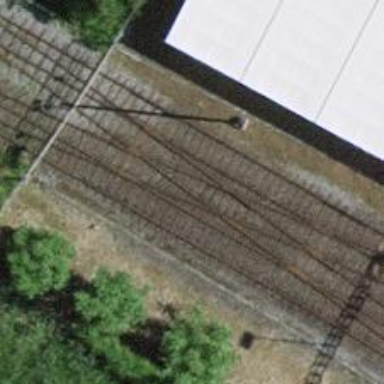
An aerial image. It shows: Railway crossing.